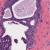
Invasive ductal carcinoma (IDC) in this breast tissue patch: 0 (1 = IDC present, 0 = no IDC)